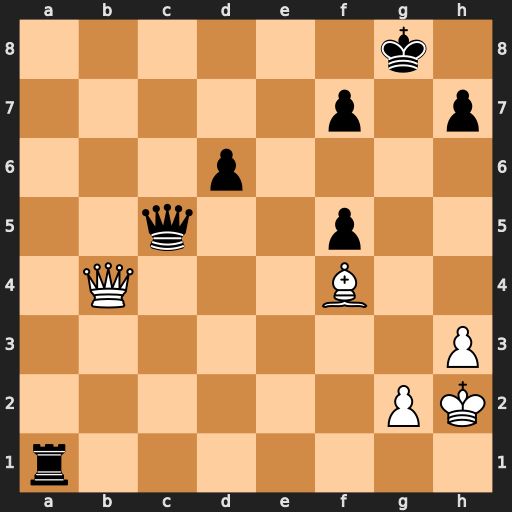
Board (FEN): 6k1/5p1p/3p4/2q2p2/1Q3B2/7P/6PK/r7
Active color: w
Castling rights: -
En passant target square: -
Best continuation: Qb8+ Kg7 Qb2+ f6 Qxa1